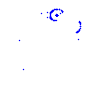
Particle: proton